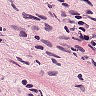
Metastatic tissue present: no